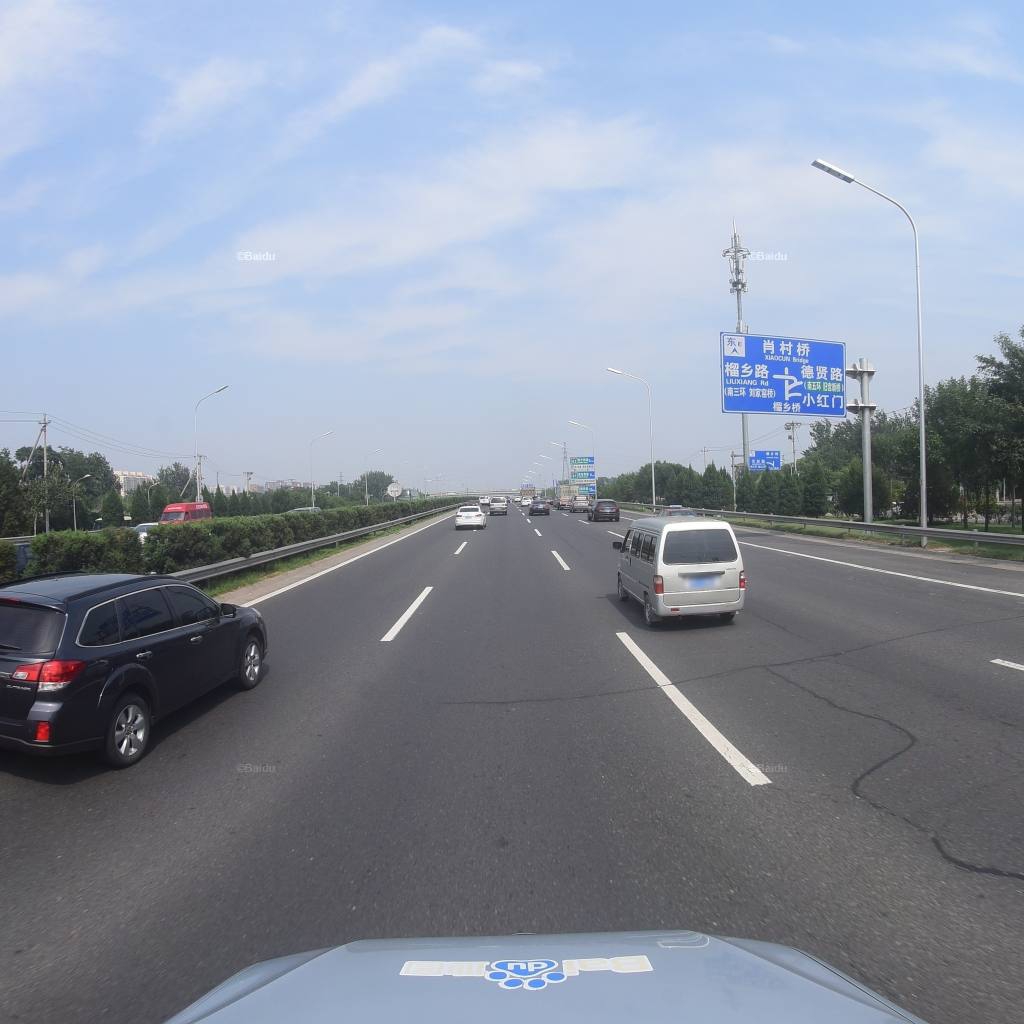
Region: Fengtai
Road damage annotations: longitudinal patch, longitudinal patch, transverse patch